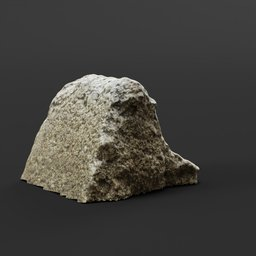
Label: architecture